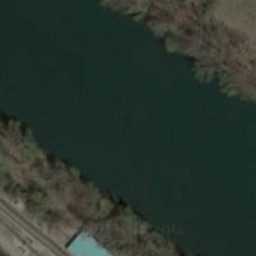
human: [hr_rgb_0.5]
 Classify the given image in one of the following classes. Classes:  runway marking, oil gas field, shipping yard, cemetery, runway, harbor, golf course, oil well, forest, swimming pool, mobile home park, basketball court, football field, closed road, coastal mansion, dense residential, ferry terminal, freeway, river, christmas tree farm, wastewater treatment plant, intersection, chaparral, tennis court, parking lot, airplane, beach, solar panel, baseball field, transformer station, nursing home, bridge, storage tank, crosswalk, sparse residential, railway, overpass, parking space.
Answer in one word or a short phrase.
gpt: river